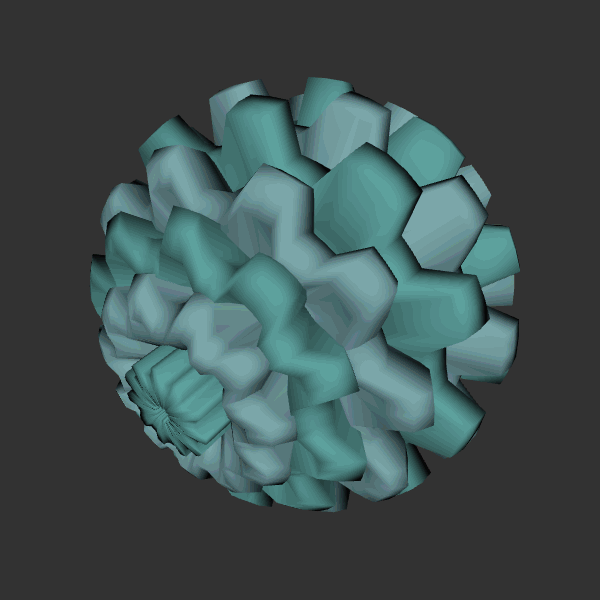
Background: dark